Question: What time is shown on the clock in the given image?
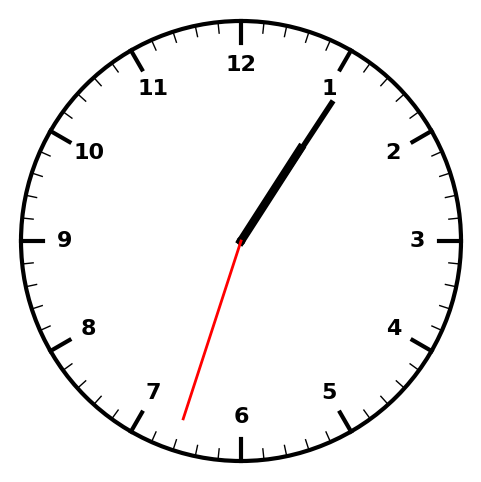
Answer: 01:05:33